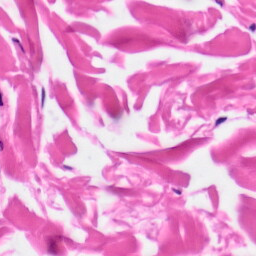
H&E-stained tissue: Skin